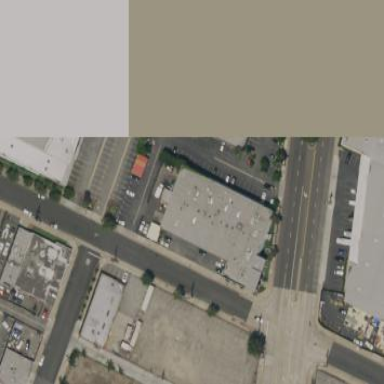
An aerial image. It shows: Warehouse.